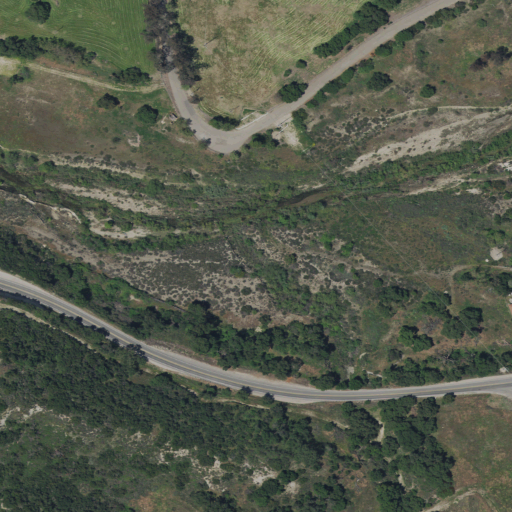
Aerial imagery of valley in California named Trampas Canyon containing shrub, herbaceous wetlands, low intensity development, open development, grassland, pasture, woody wetlands, and medium intensity development